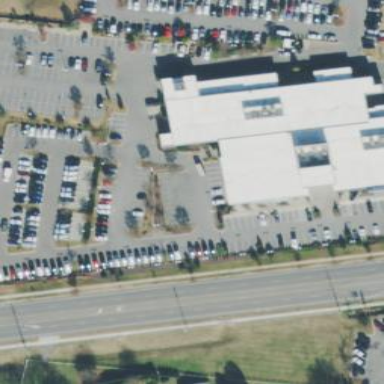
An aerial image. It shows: Building that houses car shop.